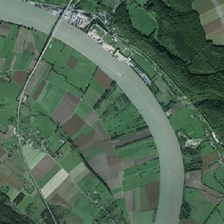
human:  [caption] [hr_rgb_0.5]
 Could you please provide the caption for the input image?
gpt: many green trees and farmlands are in two sides of a curved river .

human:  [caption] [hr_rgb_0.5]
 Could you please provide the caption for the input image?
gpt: many green trees and farmlands are in two sides of a curved river .

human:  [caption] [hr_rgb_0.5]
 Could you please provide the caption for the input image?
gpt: many green trees and farmlands are in two sides of a curved river .

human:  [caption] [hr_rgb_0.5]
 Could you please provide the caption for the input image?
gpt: many green trees and farmlands are in two sides of a curved river .

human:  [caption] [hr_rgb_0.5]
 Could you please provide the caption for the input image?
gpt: many green trees and farmlands are in two sides of a curved river .